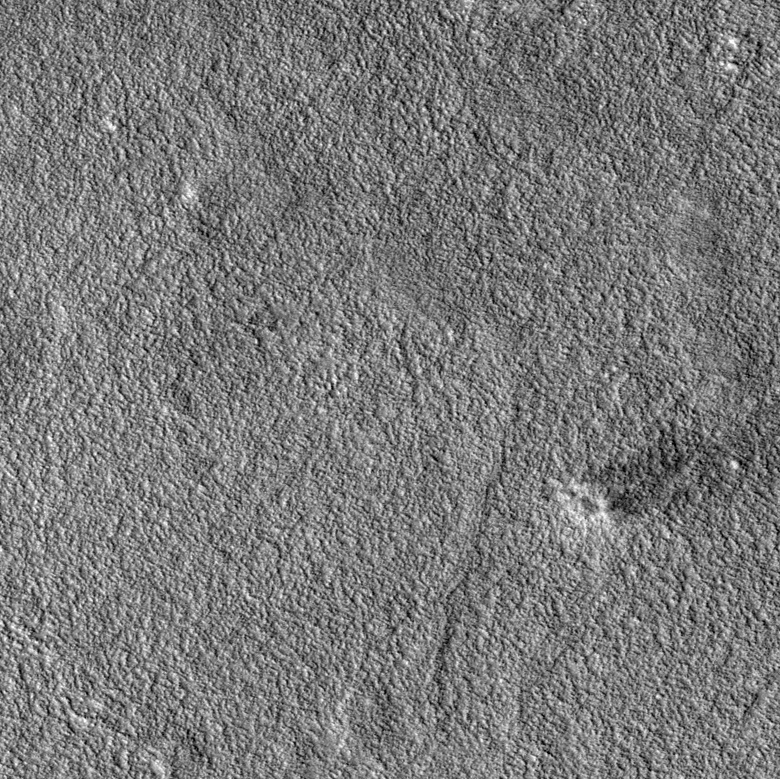
Label: dustdevil